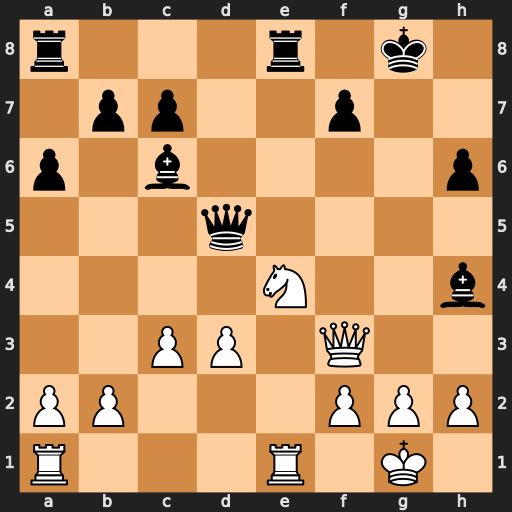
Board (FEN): r3r1k1/1pp2p2/p1b4p/3q4/4N2b/2PP1Q2/PP3PPP/R3R1K1
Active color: w
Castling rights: -
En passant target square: -
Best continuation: Qg4+ Kh8 Qxh4